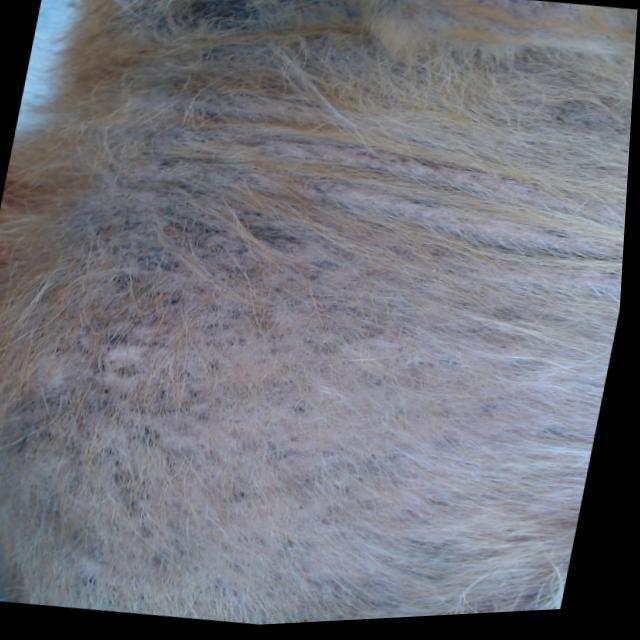
Canine demodicosis (Demodex mange) — caused by Demodex canis mites. Presents with alopecia, follicular papules, pustules, and comedones. Often localized on face and forelimbs.